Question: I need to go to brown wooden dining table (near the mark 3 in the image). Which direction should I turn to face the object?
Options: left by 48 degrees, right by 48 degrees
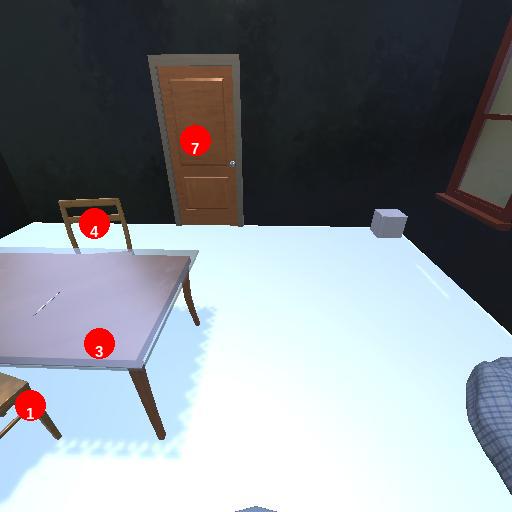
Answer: left by 48 degrees